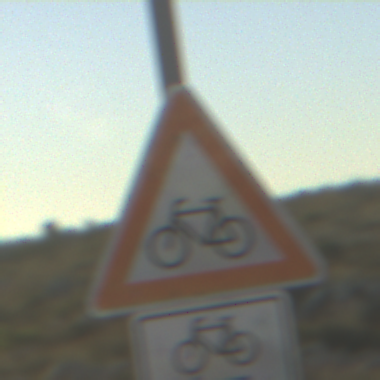
Verkehrszeichen: RadverkehrRechts
Zusatzzeichen unten: RichtungsangabeDurchPfeile9
Umgebung: Outdoor, Nature
Tageszeit: SunriseSunset
Wetter: PartlyCloudy
Licht: Natural
Jahreszeit: NotSpecified
Kontrast: HighContrast